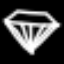
Label: diamond